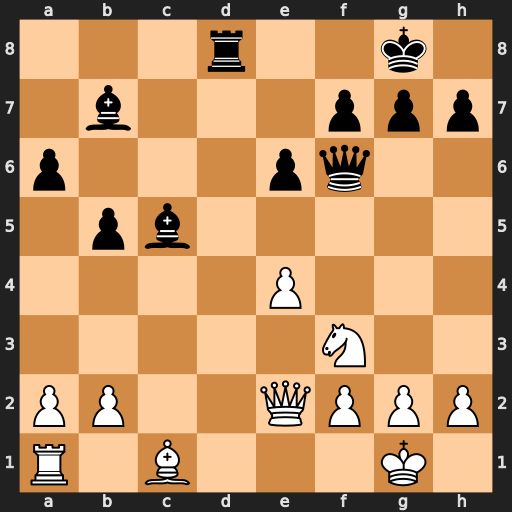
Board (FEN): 3r2k1/1b3ppp/p3pq2/1pb5/4P3/5N2/PP2QPPP/R1B3K1
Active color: w
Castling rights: -
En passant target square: -
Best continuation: Bg5 Qg6 Bxd8